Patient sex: M
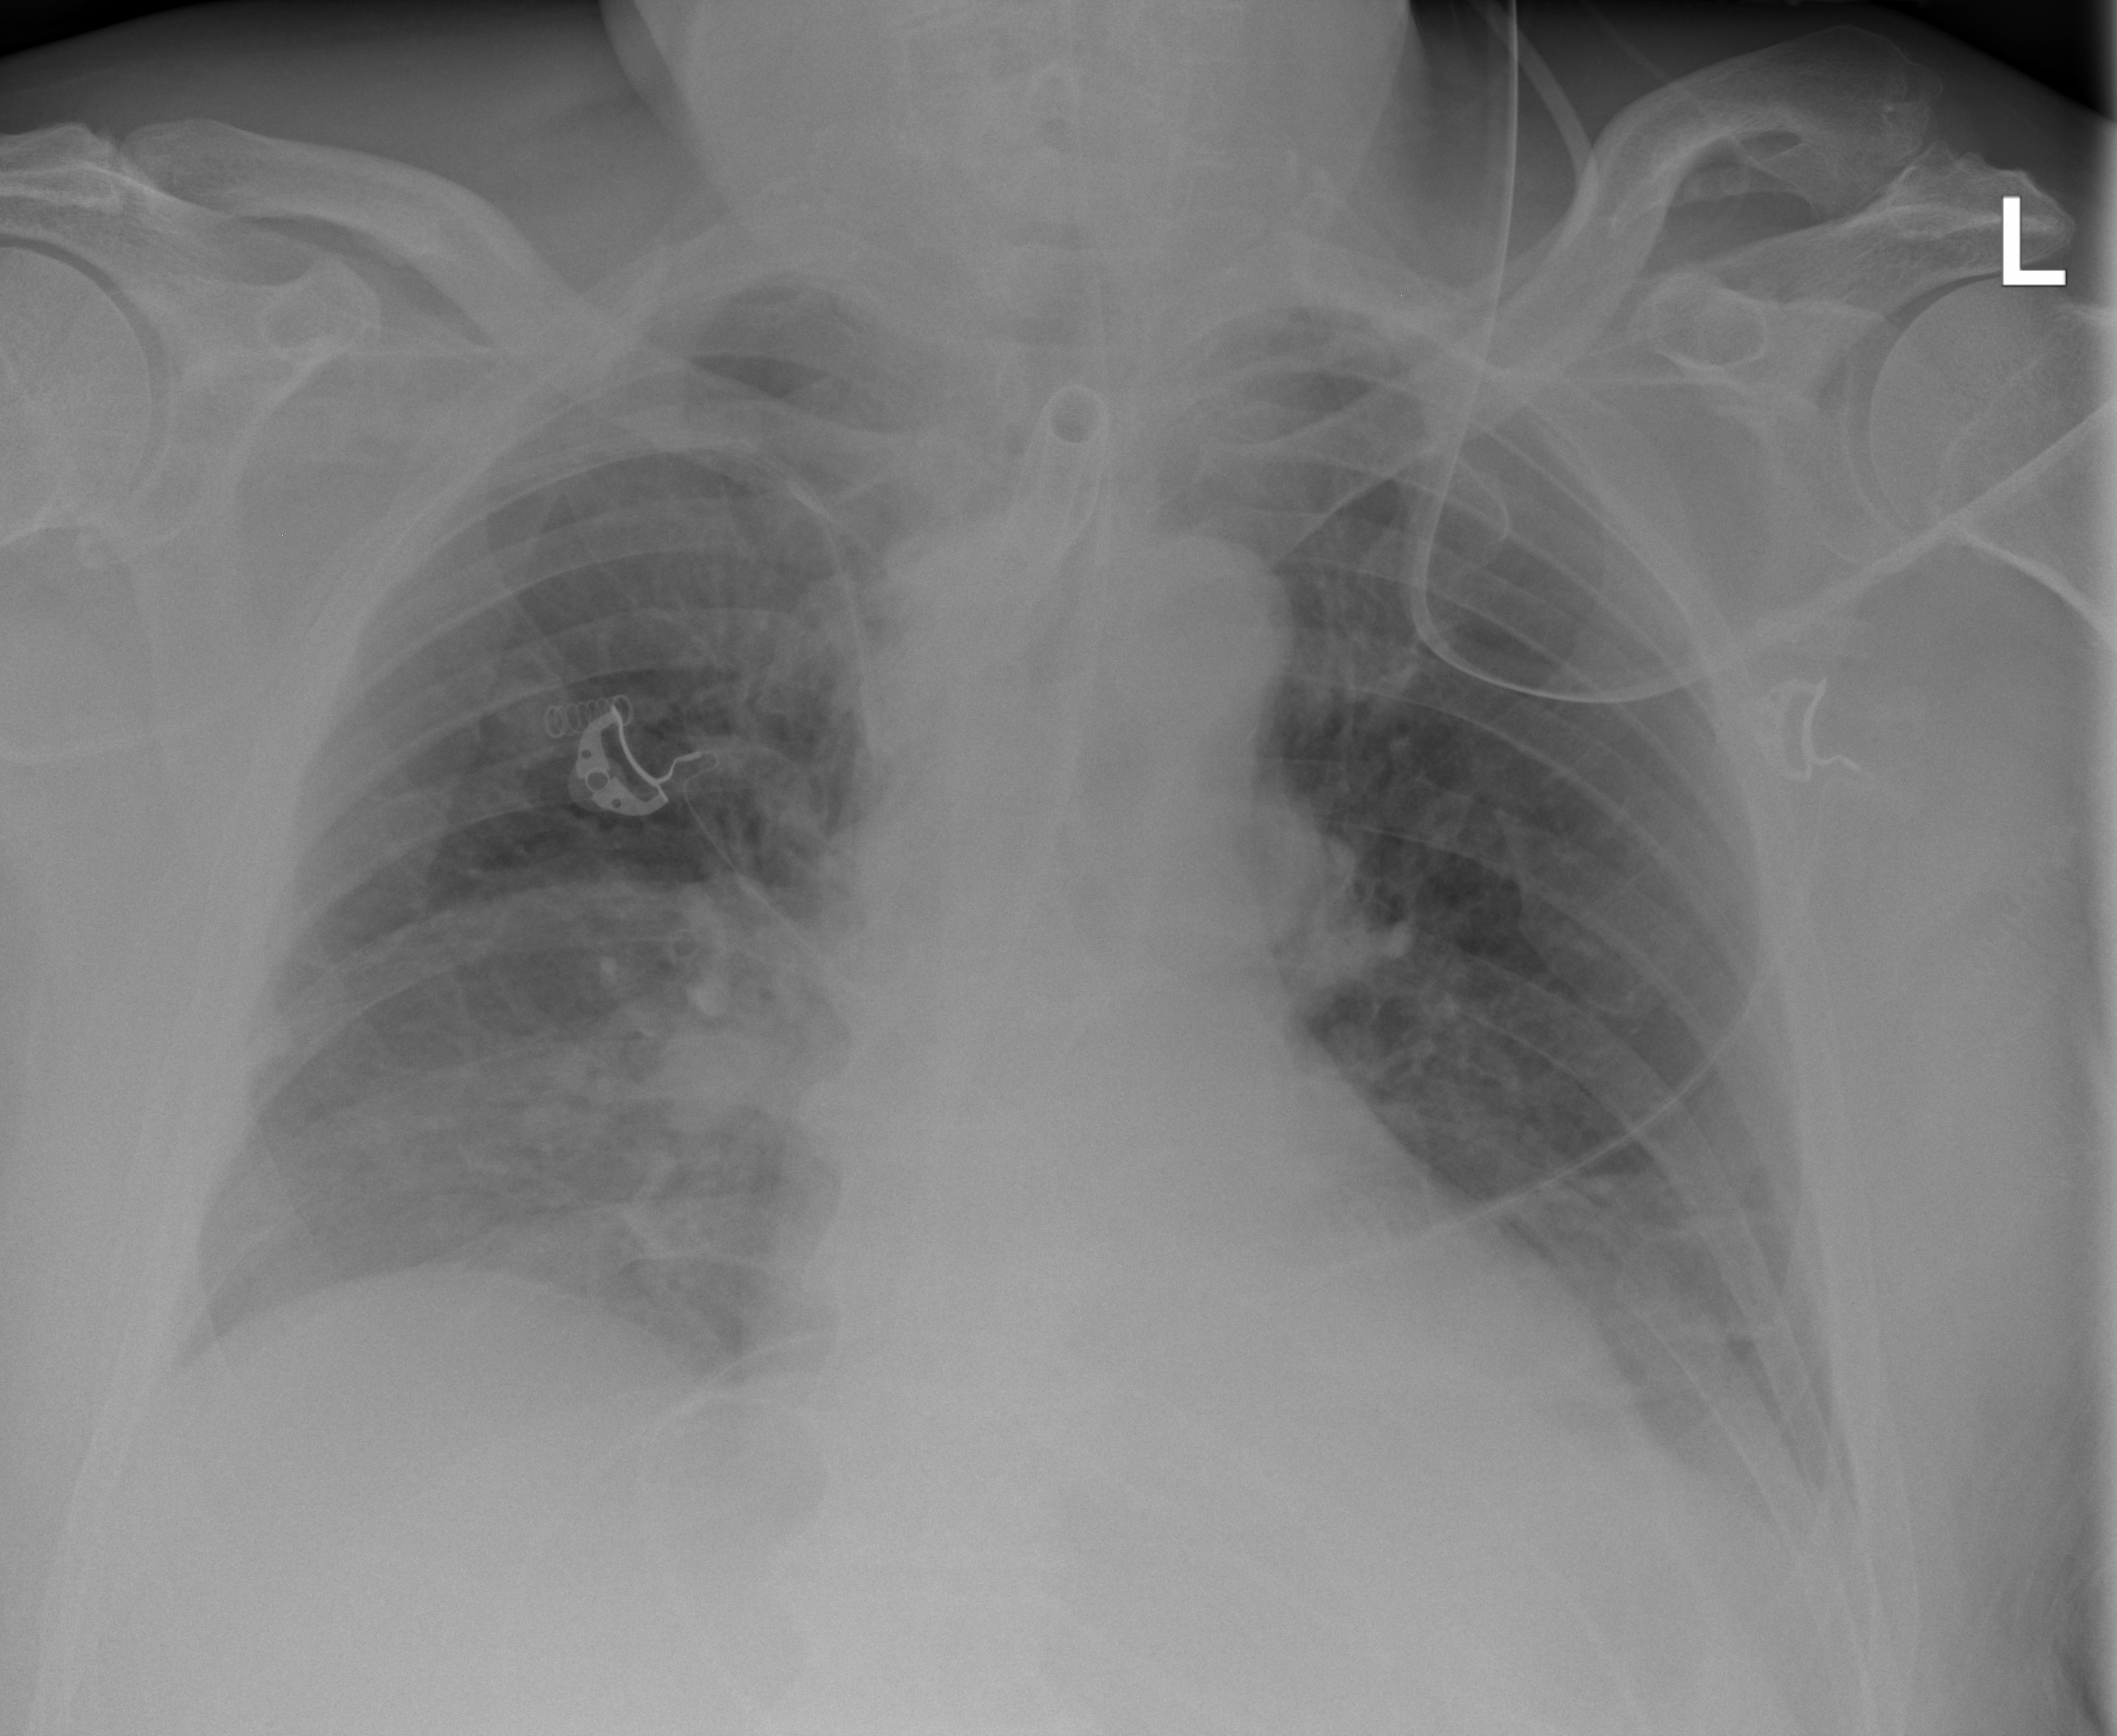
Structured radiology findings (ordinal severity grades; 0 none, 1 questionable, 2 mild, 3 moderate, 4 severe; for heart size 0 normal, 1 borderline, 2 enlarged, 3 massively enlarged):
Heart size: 2
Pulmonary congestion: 2
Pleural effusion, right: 0
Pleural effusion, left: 2
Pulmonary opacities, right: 2
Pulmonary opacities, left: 1
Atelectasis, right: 2
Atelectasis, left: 2